Field crop: maize
Growth stage: 2
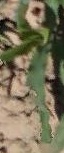
Species: maize